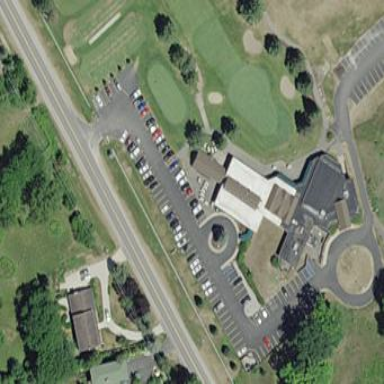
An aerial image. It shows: Clubhouse building at golf course.